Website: apple
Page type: account-selection
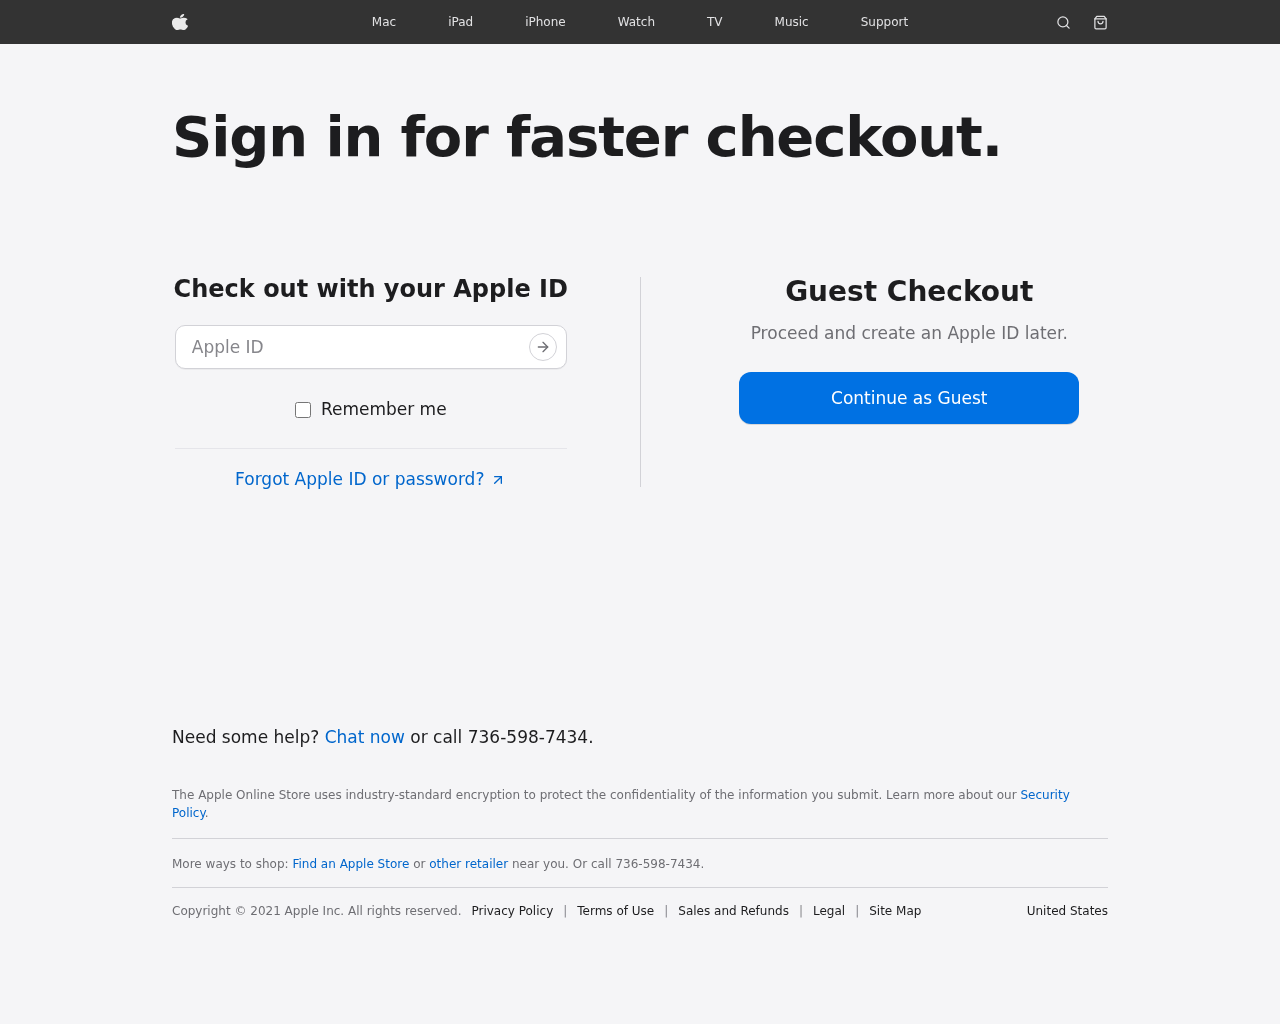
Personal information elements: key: PII_LOGIN_USERNAME
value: eduardorodriguez90